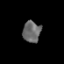
Tissue: prostate
Cell type: T cells
Senescence score: 0.3596
Nuclear area (px): 370
Mean DAPI intensity: 105.062